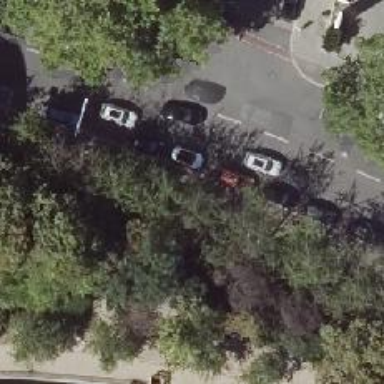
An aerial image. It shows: Footway.